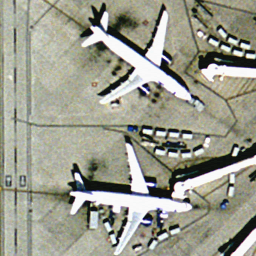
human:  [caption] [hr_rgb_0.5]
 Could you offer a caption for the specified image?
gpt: Two white airplanes are stopped at the airport with some luggage cars beside it .

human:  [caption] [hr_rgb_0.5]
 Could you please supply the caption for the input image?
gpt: There are two airplanes at the airport .

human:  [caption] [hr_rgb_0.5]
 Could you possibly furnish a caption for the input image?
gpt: Two white airplanes are stopped at the airport .

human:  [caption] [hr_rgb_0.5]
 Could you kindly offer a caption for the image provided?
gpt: Two airplane of the same kind are stopped at the airport .

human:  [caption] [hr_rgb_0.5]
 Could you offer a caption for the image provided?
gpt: Two white airplanes are stopped at the airport with some luggage cars beside it .